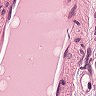
Metastatic tissue present: no